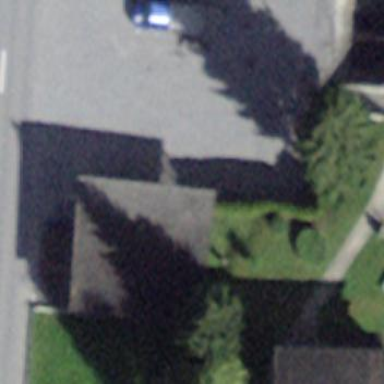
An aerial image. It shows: Garage building.